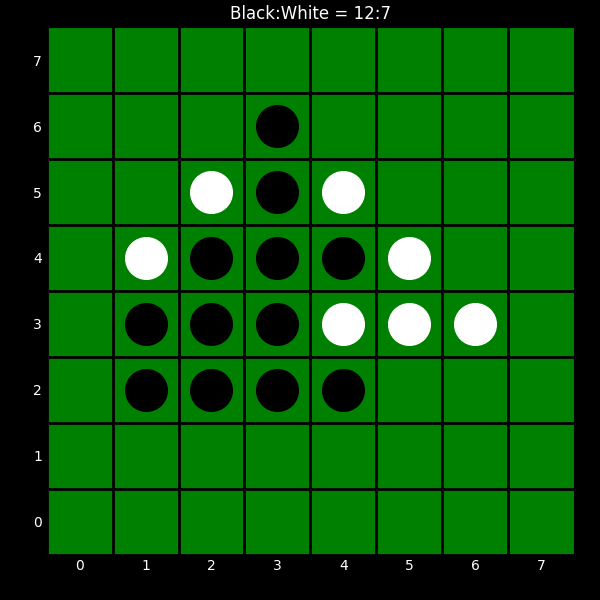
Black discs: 12
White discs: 7